Interaction volume radius: 10 \u00c5
Interaction volume height: 10 \u00c5
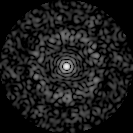
Disorder parameter: 0.8591